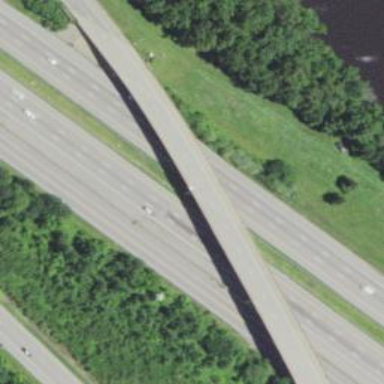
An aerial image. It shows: Bridge over motorway.